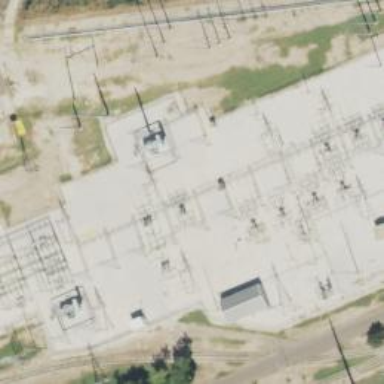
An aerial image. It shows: Switch for power supply.